Question: Hi there I have a database movies that contains a table country, with a column also called country. when attempting to use this column I have tried
'''
country."country"
country.country
country FROM country
'''
screenshot of my screen showing that there is a table named country and a column also called country, with the error in the right hand sidebar:

but the fact that they are the same name just keeps throwing an error. I am about to put my head through a wall I'm getting so frustrated. I have combed google and stack, but they just require that the table not have the same name as the database. I cannot seem to find a fix for this, any help is appreciated, and I am sorry if this has indeed been posted and answered elsewhere and I somehow missed it.
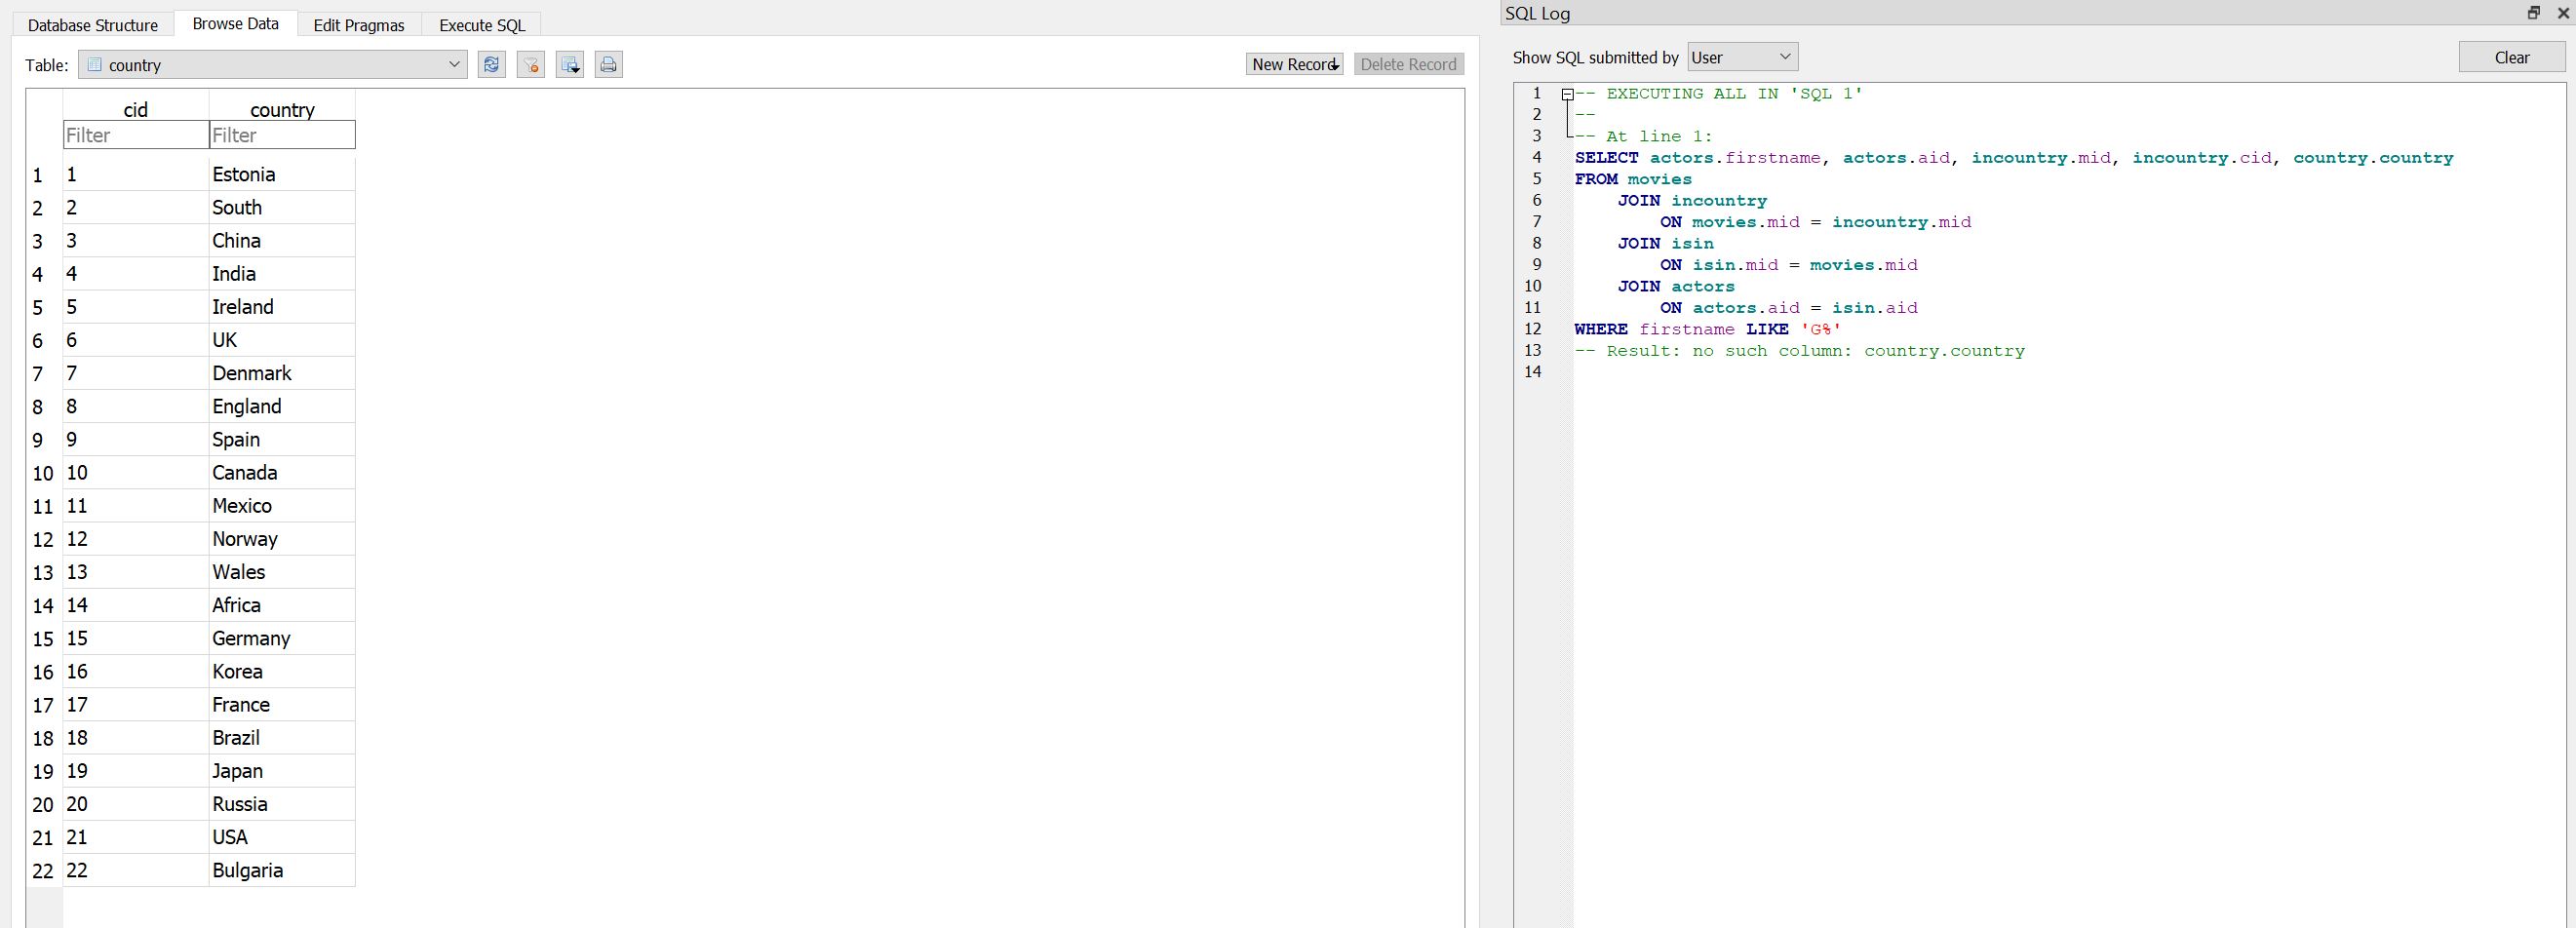
Answer: This is not about the table/column name: having a table column with the same name as the table it belongs to is unambiguous in SQL, since the syntax is clear enough about where a column name or a table name is expected.
Table 'country' is not part of the 'from' clause of your query, hence it is not available in the 'select' clause.
You need to 'join' that table, presumably with the 'incountry' table:
'''
inner join country on country.cid = incountry.cid
'''
Then you can add 'country.country' to the 'select' clause.